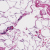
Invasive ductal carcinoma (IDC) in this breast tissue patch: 0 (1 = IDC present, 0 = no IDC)